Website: macys
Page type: gifting
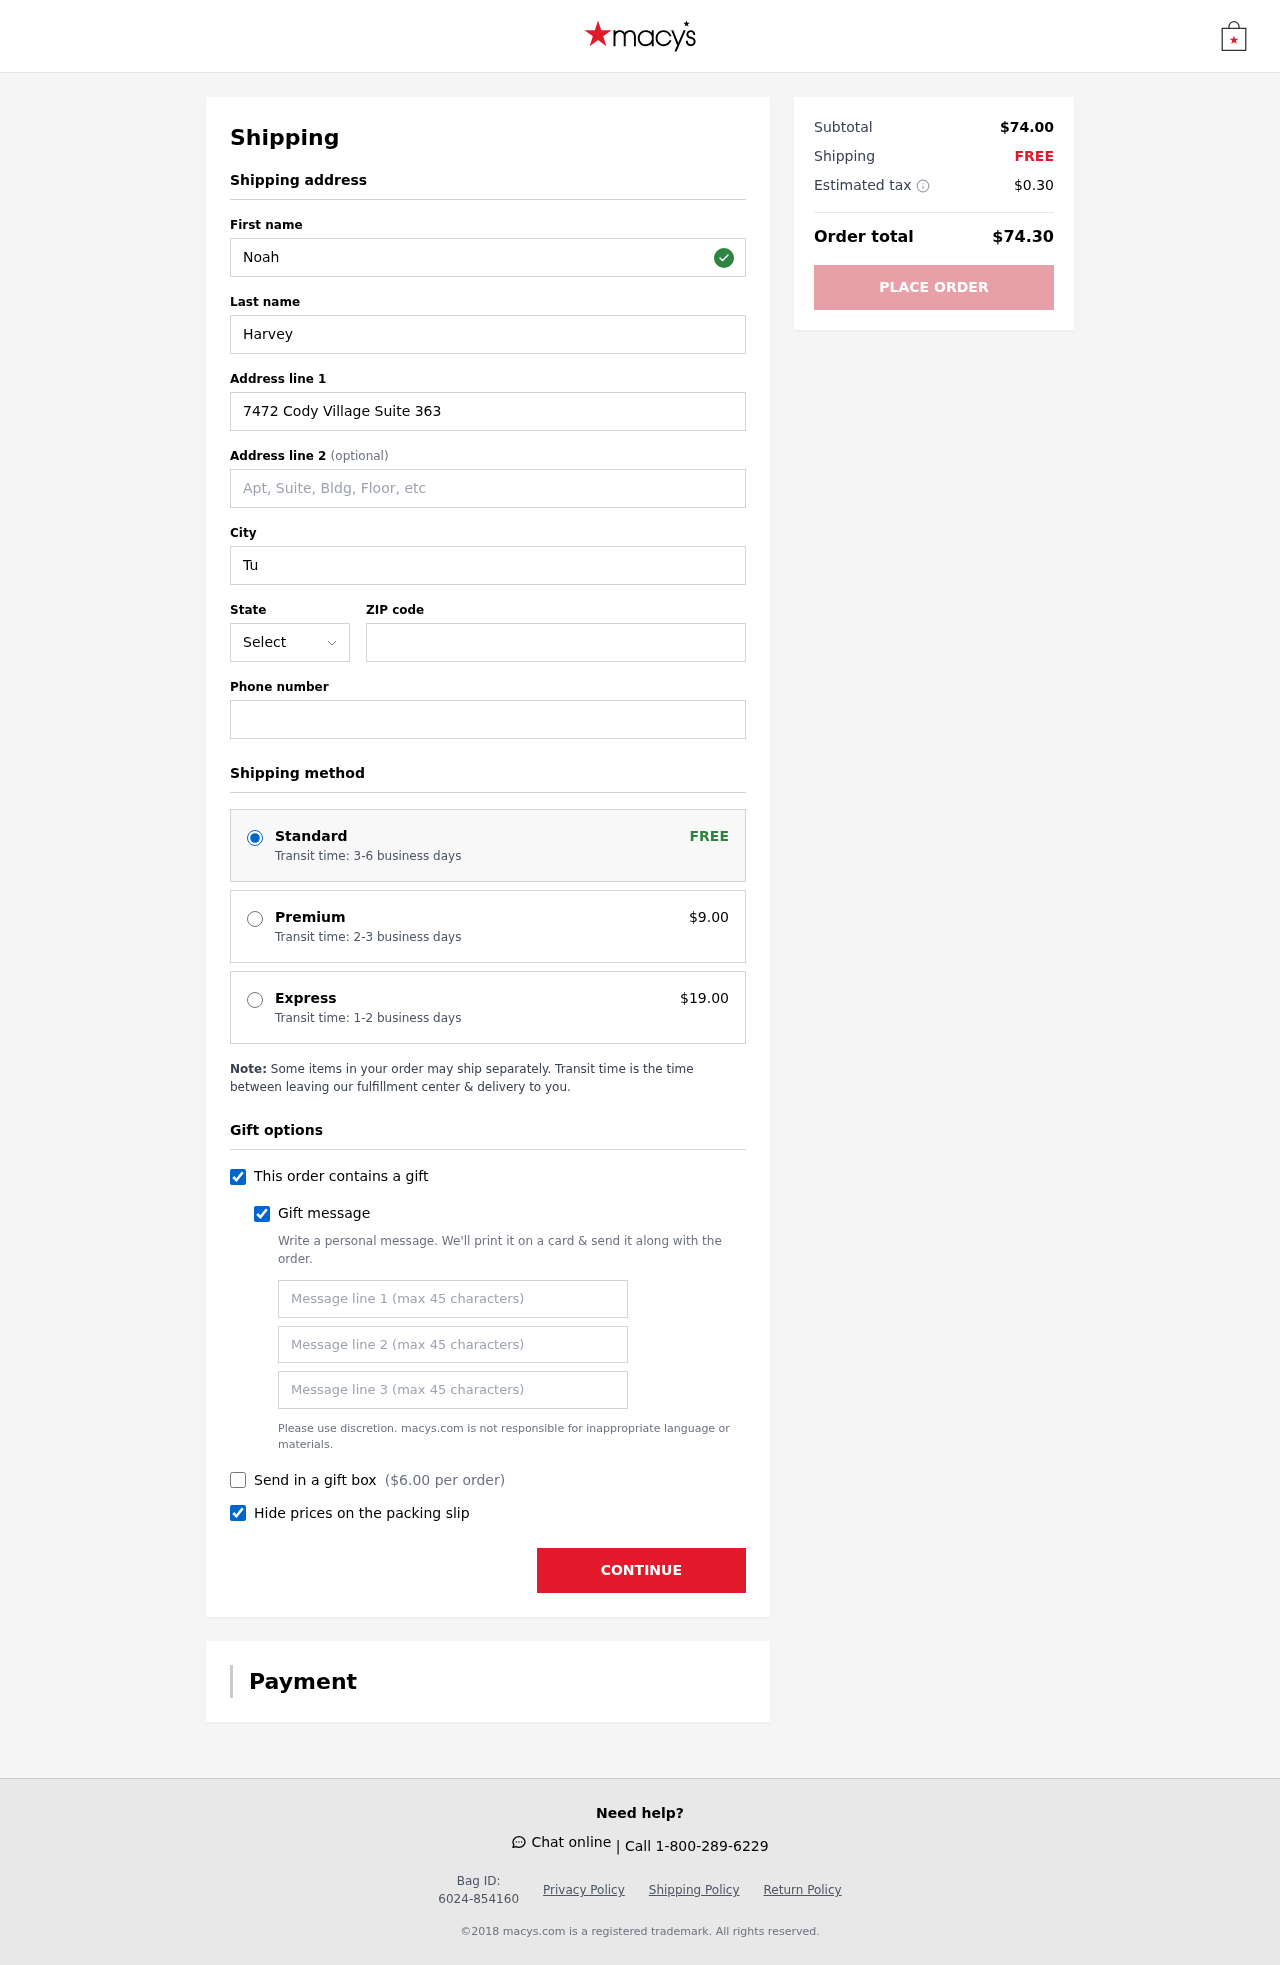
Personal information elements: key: PII_STATE_ABBR
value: IL
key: PII_FIRSTNAME
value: Noah
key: PII_LASTNAME
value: Harvey
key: PII_STREET
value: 7472 Cody Village Suite 363
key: PII_CITY
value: Tuckerfort
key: PII_POSTCODE
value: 14685
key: PII_PHONE
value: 3358743518
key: PII_GIFT_MESSAGE
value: Hey Frank, I remember you mentioning how much you needed a solid pair for your runs, so I thought these might give you the boost you're looking for. Can't wait to see you hit the pavement in style! Cheers to many miles ahead!  Noah
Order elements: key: ORDER_SHIPPING_STANDARD
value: Transit time: 3-6 business days
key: ORDER_SHIPPING_PREMIUM
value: Transit time: 2-3 business days
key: ORDER_SHIPPING_PREMIUM_PRICE
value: $9.00
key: ORDER_SHIPPING_EXPRESS
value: Transit time: 1-2 business days
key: ORDER_SHIPPING_EXPRESS_PRICE
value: $19.00
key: ORDER_GIFT_BOX_PRICE
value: $6.00
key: ORDER_SUBTOTAL
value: $74.00
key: ORDER_SHIPPING_COST
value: FREE
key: ORDER_TAX
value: $0.30
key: ORDER_TOTAL
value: $74.30